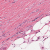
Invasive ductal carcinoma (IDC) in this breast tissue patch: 0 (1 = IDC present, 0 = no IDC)